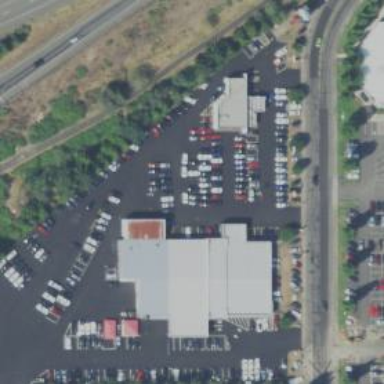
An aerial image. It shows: Retail area with car shop.